Question: I was writing some CSS in Visual Studio, and while writing a pseudo selector the code tooltip suggested ':horizontal', so I noticed that there's a pseudo ':horizontal' and ':vertical'.

It does not appear on <URL> standards selectors...
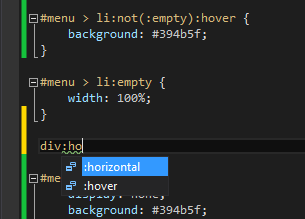
Answer: Seems to be a WebKit-only creation
> :horizontal - The horizontal pseudo-class applies to any scrollbar
pieces that have a horizontal orientation.:vertical - The vertical pseudo-class applies to any scrollbar pieces
that have a vertical orientation.
I found reference to these pseudo classes <URL>.